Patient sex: M
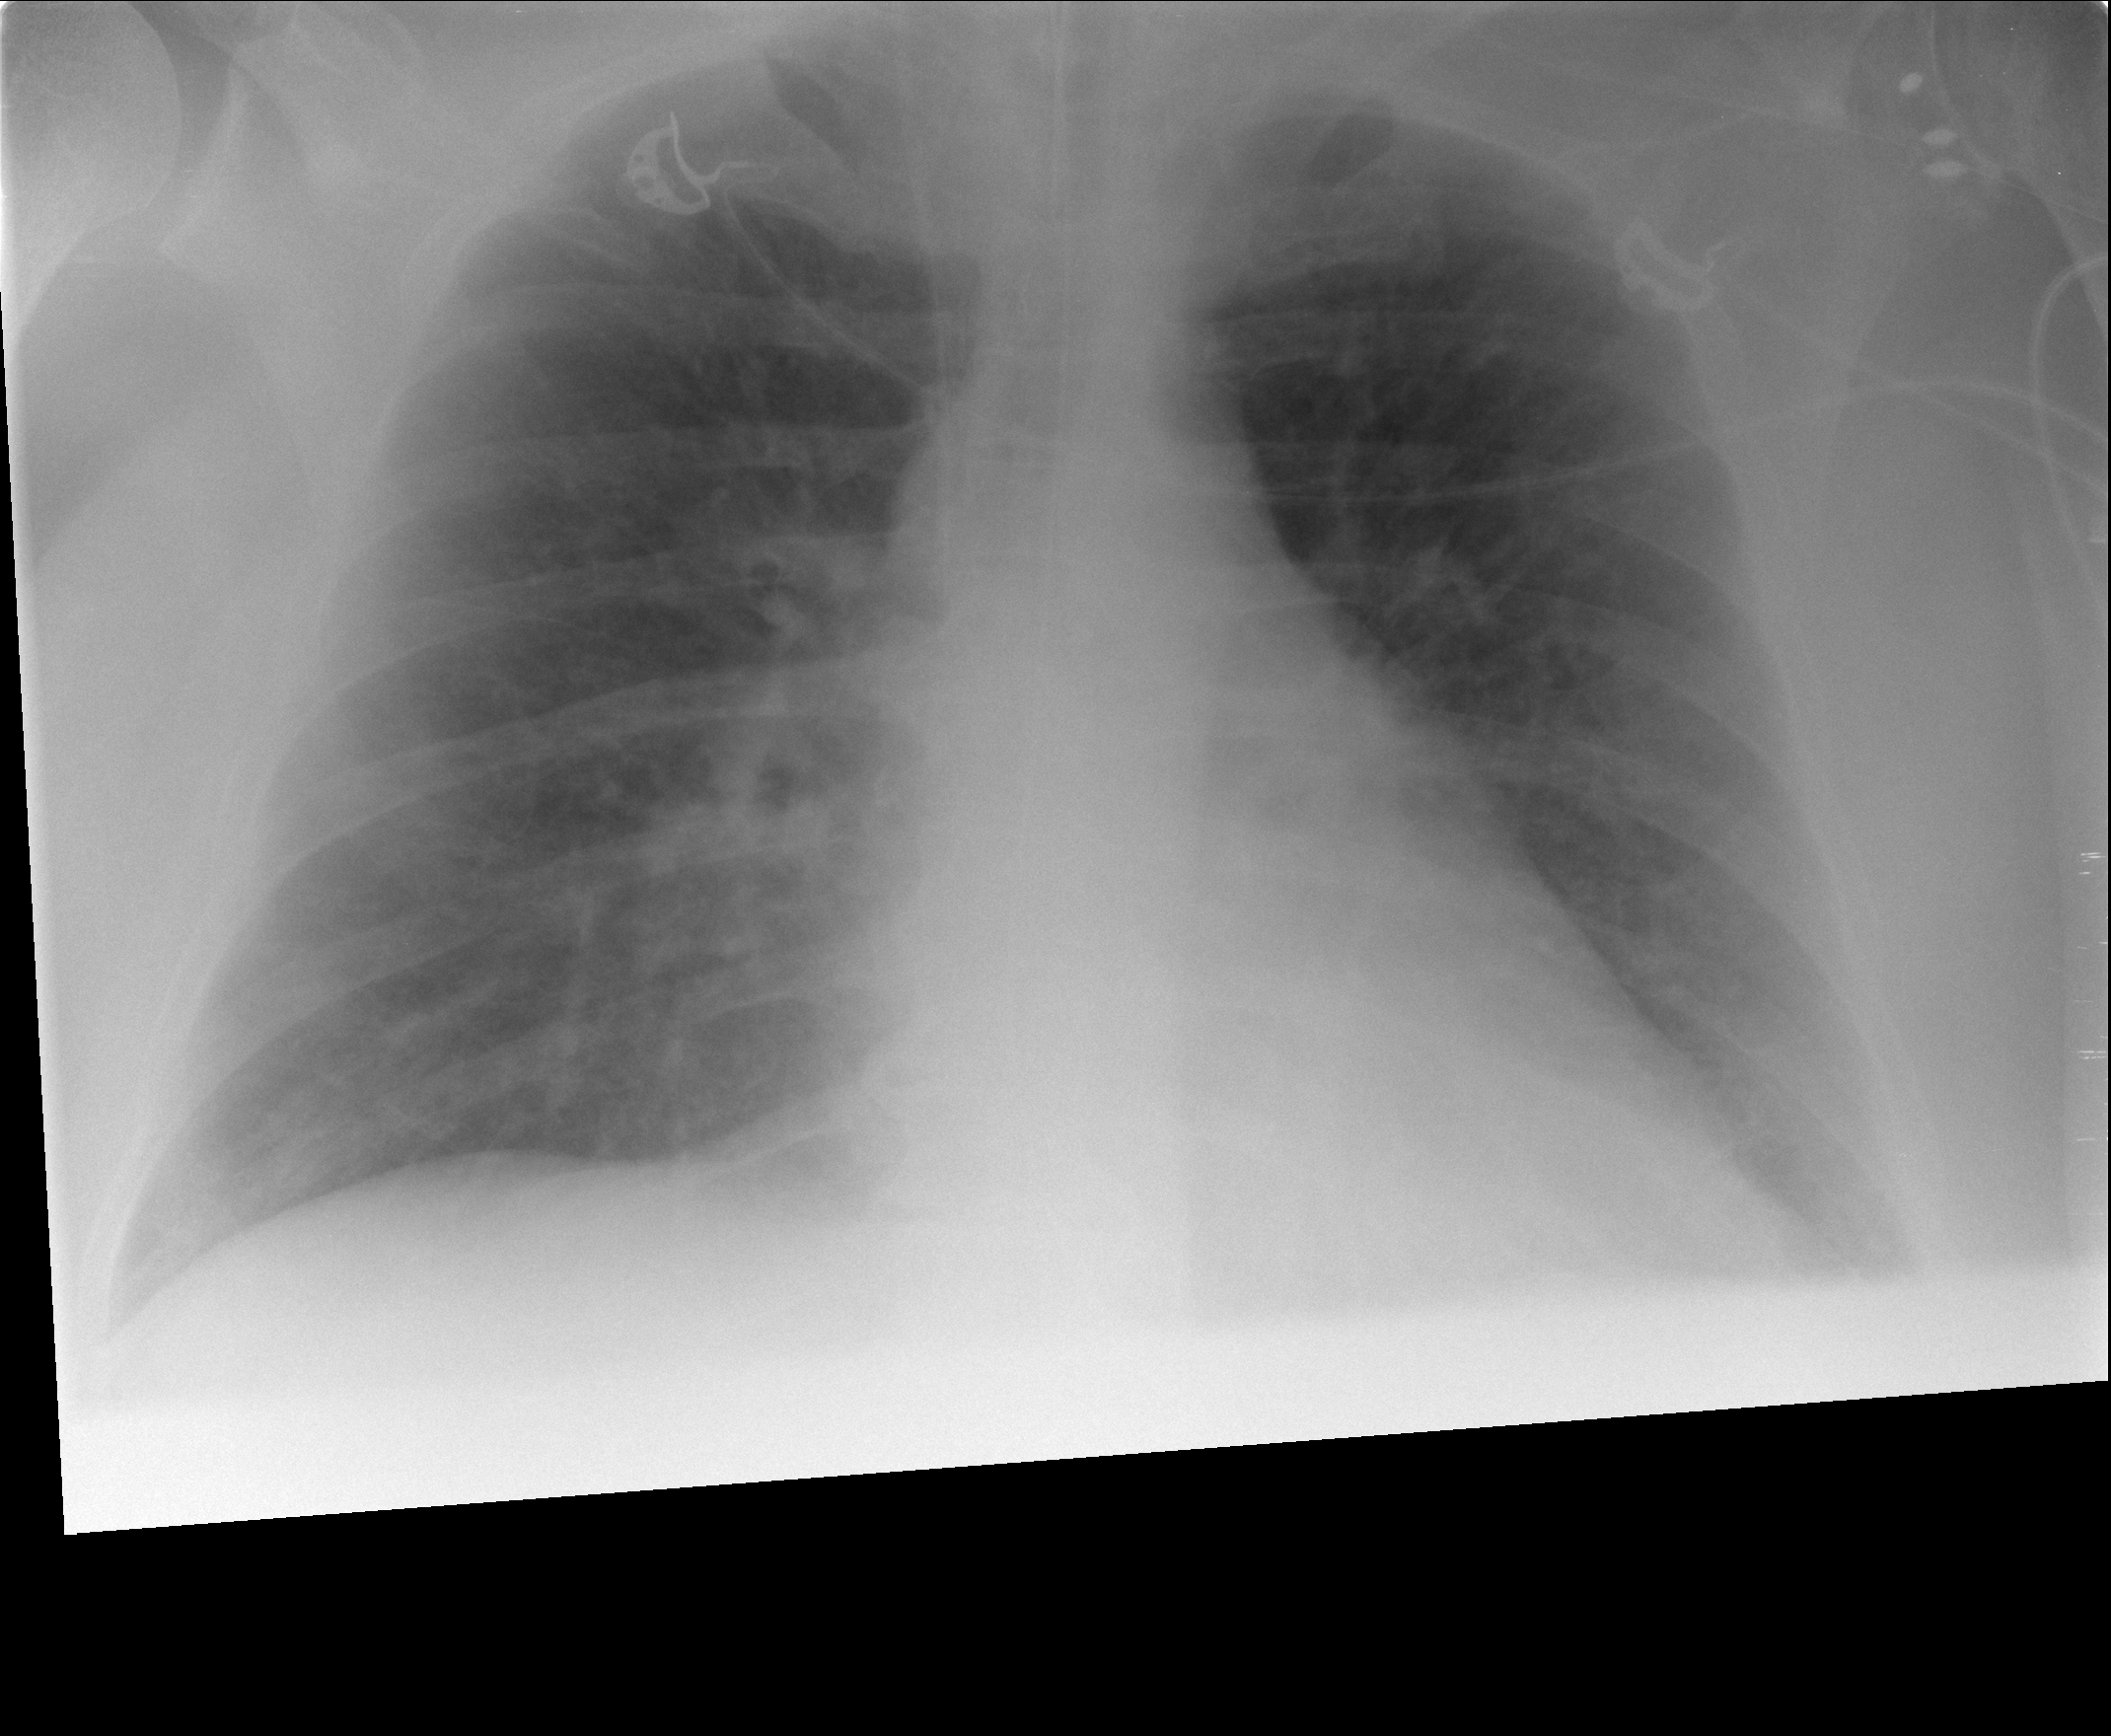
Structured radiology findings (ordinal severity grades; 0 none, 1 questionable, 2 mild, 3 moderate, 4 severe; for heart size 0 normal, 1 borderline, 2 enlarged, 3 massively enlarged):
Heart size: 2
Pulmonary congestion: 1
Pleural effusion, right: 0
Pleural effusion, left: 1
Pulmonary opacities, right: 1
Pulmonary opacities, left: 1
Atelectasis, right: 0
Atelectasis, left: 2